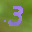
Label: 3